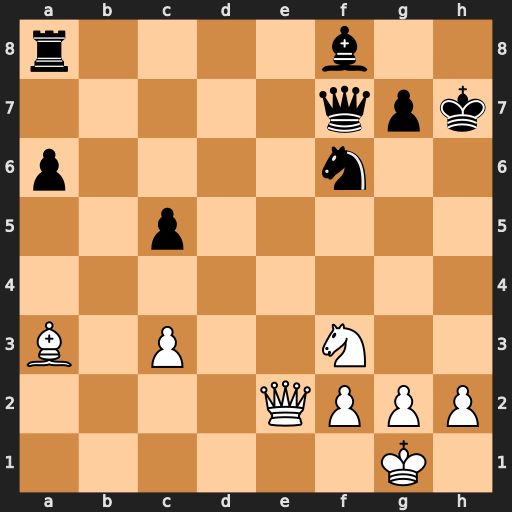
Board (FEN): r4b2/5qpk/p4n2/2p5/8/B1P2N2/4QPPP/6K1
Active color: w
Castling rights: -
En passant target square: -
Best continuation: Ng5+ Kg8 Nxf7